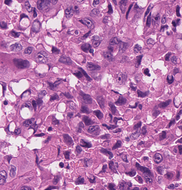
Tumor epithelial tissue: yes
Tumor-associated stroma tissue: no
Normal tissue: no